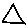
Label: triangle